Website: apple
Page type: billing-address
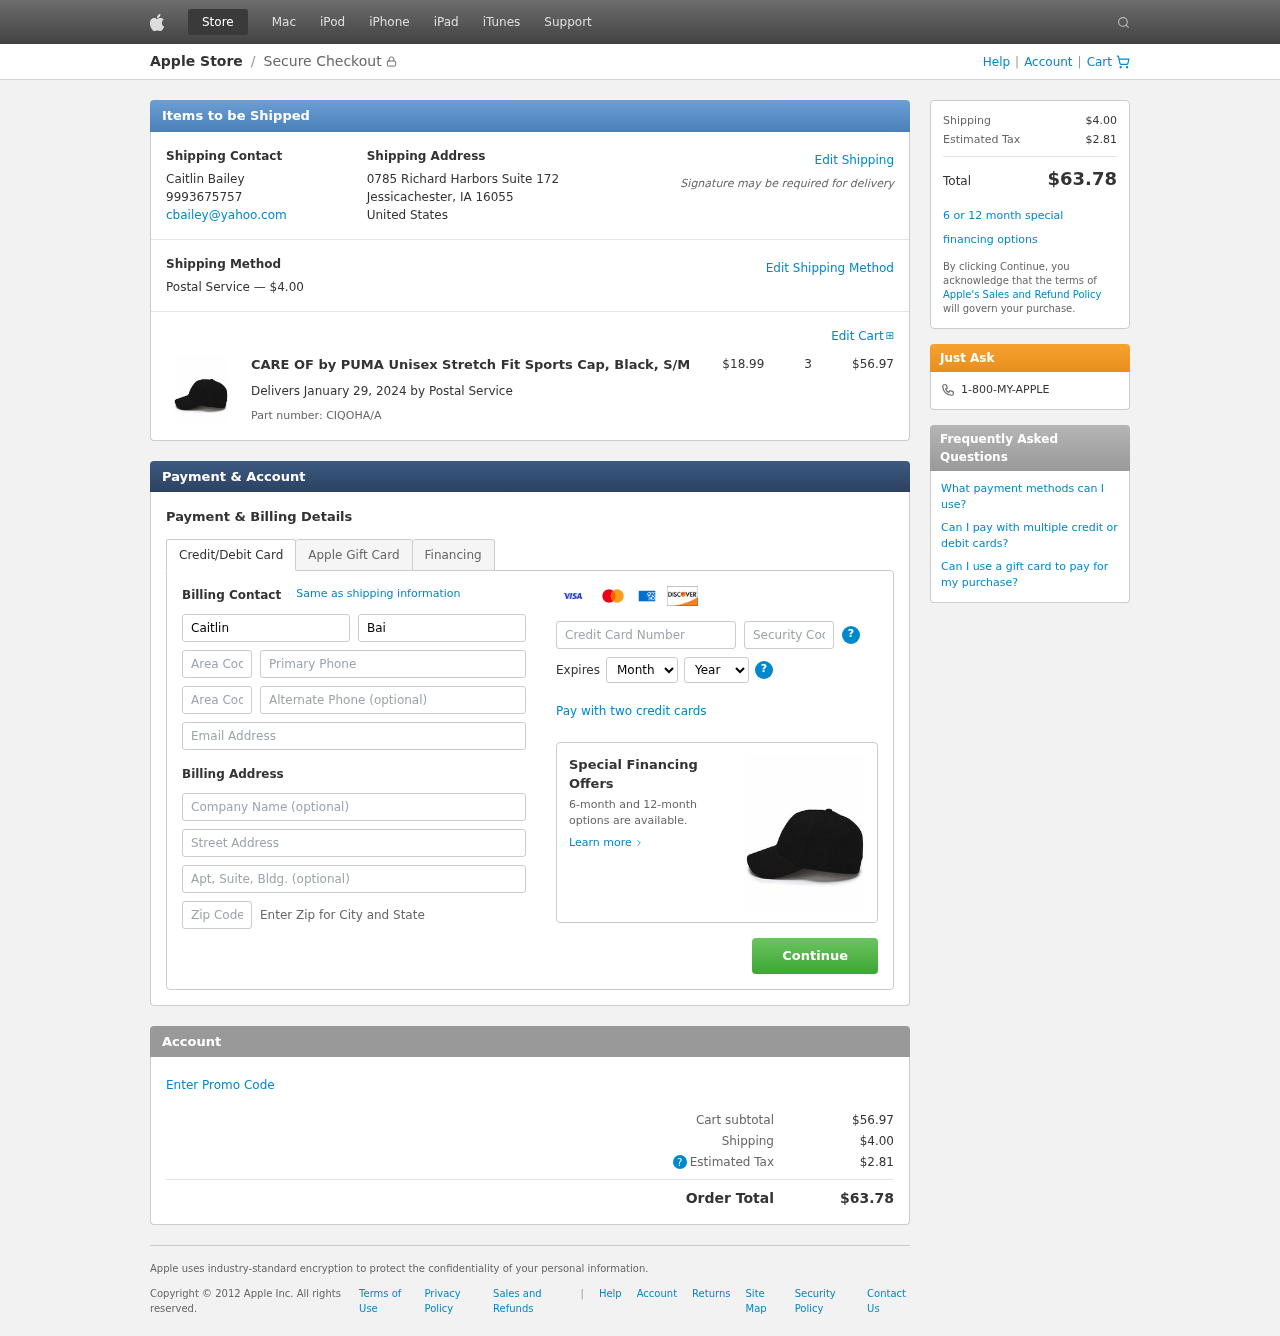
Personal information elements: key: PII_CARD_CVV
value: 211
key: PII_CARD_EXPIRY_MONTH
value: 04
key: PII_CARD_EXPIRY_YEAR
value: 30
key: PII_CARD_NUMBER
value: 4377 8418 6431 1307
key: PII_CITY_STATE_ZIP
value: Jessicachester, IA 16055
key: PII_COMPANY
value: Perez Ltd
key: PII_COUNTRY
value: United States
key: PII_EMAIL
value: cbailey@yahoo.com
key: PII_FIRSTNAME
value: Caitlin
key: PII_FULLNAME
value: Caitlin Bailey
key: PII_LASTNAME
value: Bailey
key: PII_PHONE
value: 9993675757
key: PII_PHONE_ALT
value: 2563251100
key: PII_PHONE_ALT_AREA
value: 256
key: PII_PHONE_AREA
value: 999
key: PII_STREET
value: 0785 Richard Harbors Suite 172
Product elements: key: PRODUCT1_NAME
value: CARE OF by PUMA Unisex Stretch Fit Sports Cap, Black, S/M
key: PRODUCT1_PRICE
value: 18.99
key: PRODUCT1_QUANTITY
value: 3
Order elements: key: ORDER_SHIPPING_COST
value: $4.00
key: ORDER_SUBTOTAL
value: $56.97
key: ORDER_DELIVERY_DATE
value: January 29, 2024
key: ORDER_PART_NUMBER
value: CIQOHA/A
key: ORDER_TAX
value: $2.81
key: ORDER_TOTAL
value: $63.78